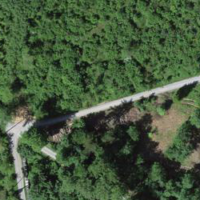
EUNIS habitat code: 43
Species observed at this site:
Hypericum perforatum